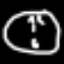
Label: clock